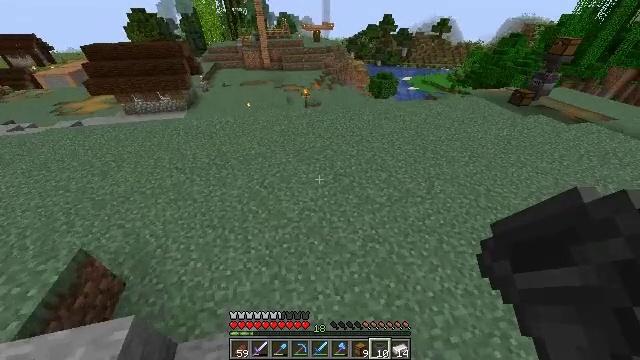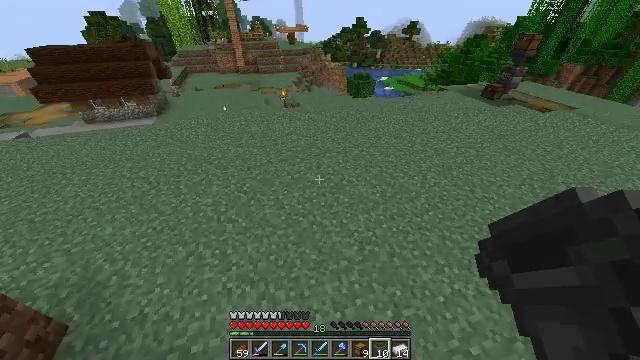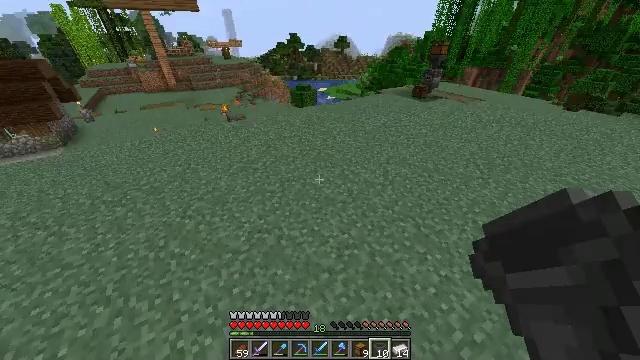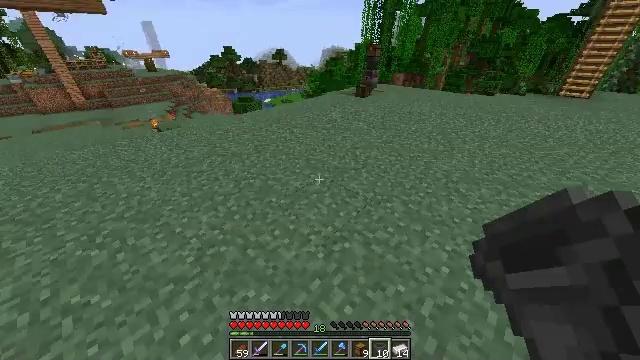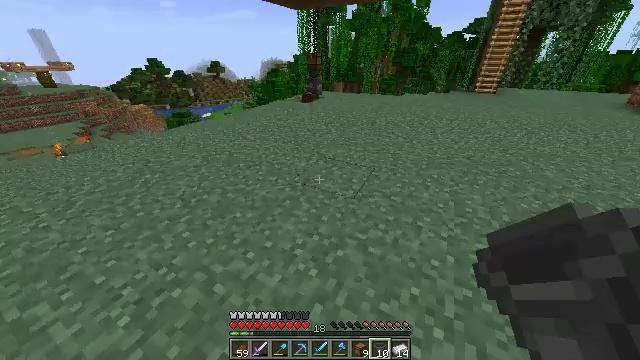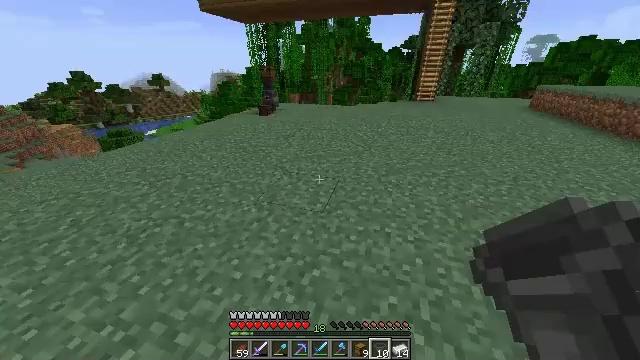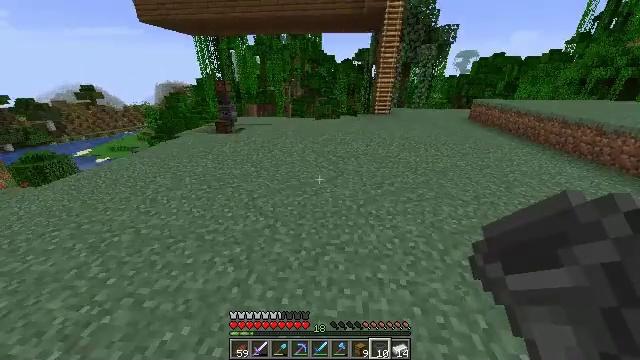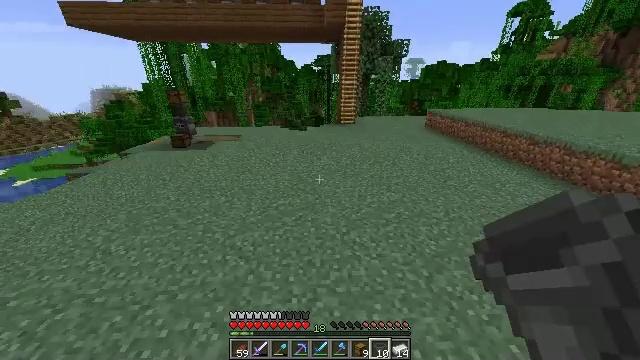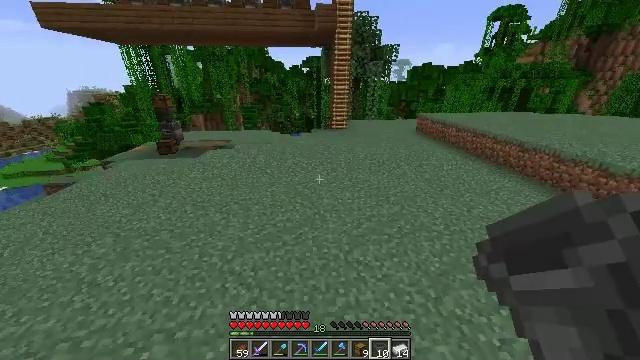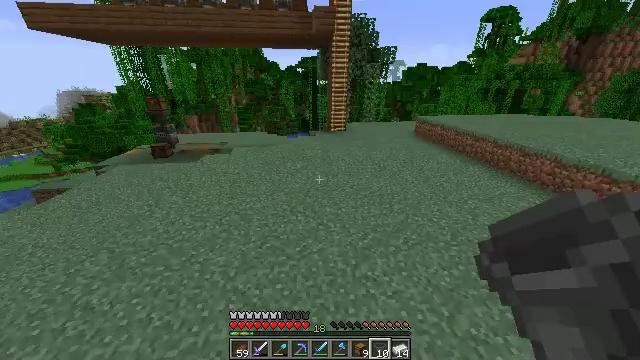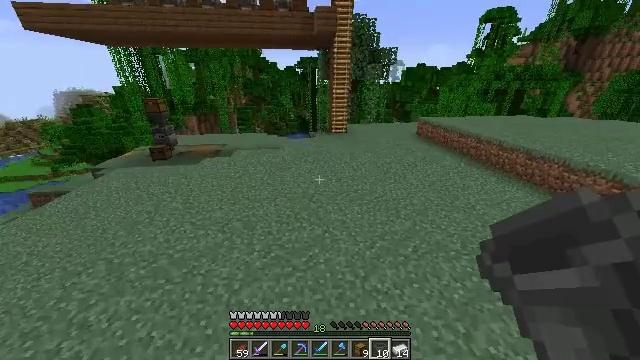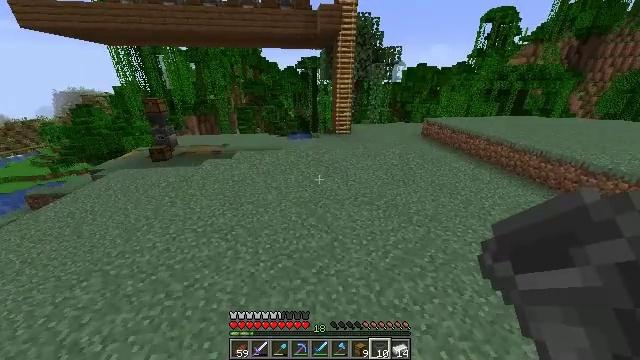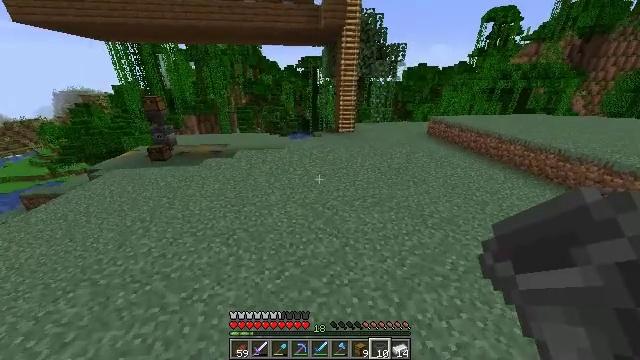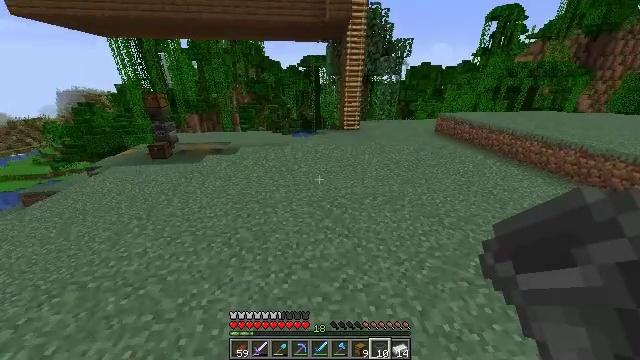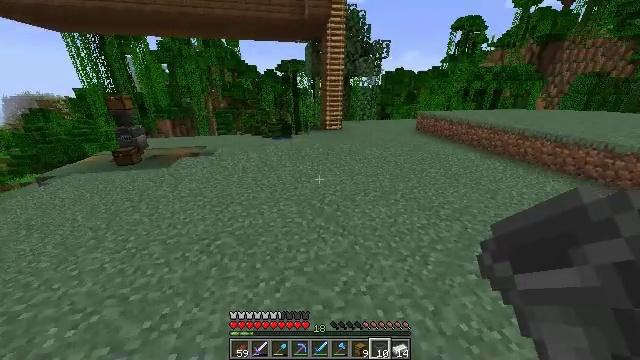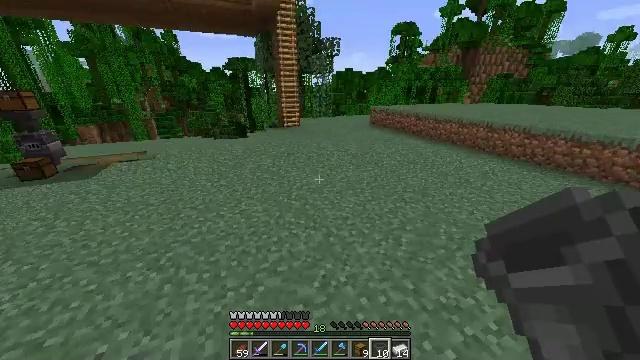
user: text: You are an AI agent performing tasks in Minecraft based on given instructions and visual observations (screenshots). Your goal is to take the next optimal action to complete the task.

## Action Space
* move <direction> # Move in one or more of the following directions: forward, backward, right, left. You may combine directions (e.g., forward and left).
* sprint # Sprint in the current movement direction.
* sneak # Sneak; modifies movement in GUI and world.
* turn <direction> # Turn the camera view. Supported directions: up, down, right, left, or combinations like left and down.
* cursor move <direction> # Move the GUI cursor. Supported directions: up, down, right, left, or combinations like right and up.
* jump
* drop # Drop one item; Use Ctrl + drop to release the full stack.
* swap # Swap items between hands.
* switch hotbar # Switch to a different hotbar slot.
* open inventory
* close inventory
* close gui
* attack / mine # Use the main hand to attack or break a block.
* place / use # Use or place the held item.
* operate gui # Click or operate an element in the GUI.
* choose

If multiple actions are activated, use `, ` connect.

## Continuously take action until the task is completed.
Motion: motion action
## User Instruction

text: Mine the furnace to collect it.
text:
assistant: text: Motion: move forward, sprint, turn right, jump
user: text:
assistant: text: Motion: move forward, sprint, turn right and up, jump
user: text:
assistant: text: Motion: move forward, turn right and up, jump
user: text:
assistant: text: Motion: move forward, turn right and up, jump
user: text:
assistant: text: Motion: move forward, turn right and up, jump
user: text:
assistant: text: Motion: move forward, turn right and up, jump
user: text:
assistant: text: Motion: move forward, turn right, jump
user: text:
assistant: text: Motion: move forward, turn right, jump
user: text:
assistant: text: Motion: move forward, turn right
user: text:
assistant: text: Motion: move forward
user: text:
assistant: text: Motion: move forward
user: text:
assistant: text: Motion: move forward
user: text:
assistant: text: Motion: move forward and move left
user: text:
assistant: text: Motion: move forward and move left, turn right and up
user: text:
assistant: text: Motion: move forward and move left, turn right
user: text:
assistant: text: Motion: move forward and move left, turn right
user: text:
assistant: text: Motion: move forward and move left, turn right and up
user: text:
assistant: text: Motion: move forward and move left, turn right and up
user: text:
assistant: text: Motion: move left
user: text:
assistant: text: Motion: move left
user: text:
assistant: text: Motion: move left
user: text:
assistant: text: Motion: move left, turn right and down
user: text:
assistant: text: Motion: move left, turn right
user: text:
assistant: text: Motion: move left
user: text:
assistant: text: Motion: move left, turn left
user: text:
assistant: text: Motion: move left, turn left and down
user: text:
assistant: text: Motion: turn left and down
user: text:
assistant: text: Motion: turn left
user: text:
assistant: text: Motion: no_op
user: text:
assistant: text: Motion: no_op